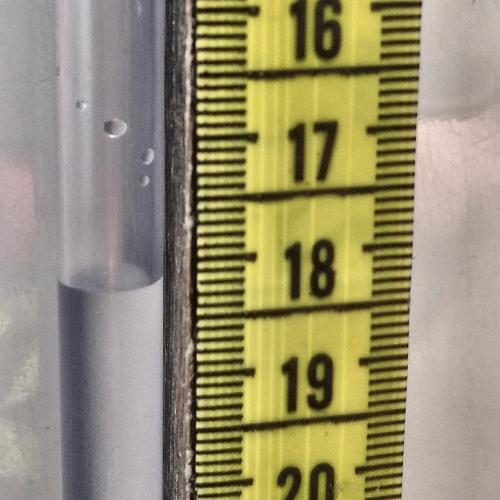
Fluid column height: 18.2 cm